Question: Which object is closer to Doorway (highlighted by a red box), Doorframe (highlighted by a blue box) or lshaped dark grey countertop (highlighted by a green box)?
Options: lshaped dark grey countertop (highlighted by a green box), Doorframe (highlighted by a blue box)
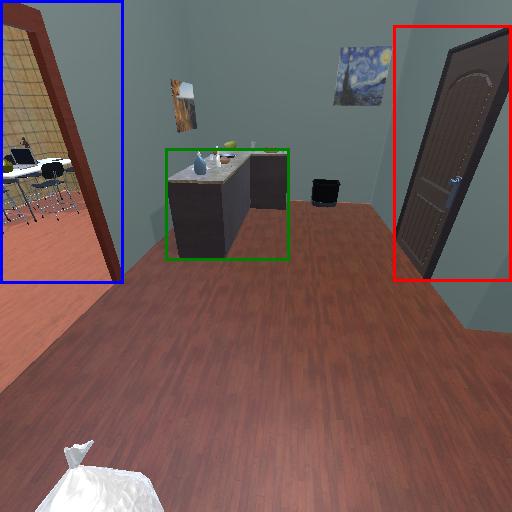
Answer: lshaped dark grey countertop (highlighted by a green box)